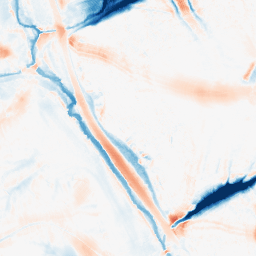
Category: morphological
Decomposition family: morphological
Decomposition parameters: operation: average
size: 20
Upsampling method: quadratic
Upsampling parameters: scale: 8
Upsampling scale: 8